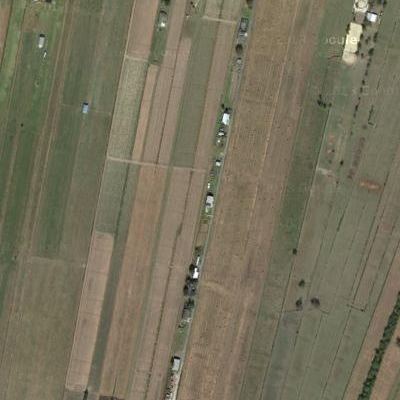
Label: bField